Field crop: tomato
Growth stage: 1
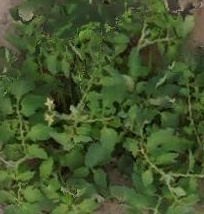
Species: tomato